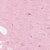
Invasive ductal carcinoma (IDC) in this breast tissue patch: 0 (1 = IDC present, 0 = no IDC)